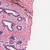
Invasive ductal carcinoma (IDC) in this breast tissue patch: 0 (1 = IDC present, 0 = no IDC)